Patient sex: M
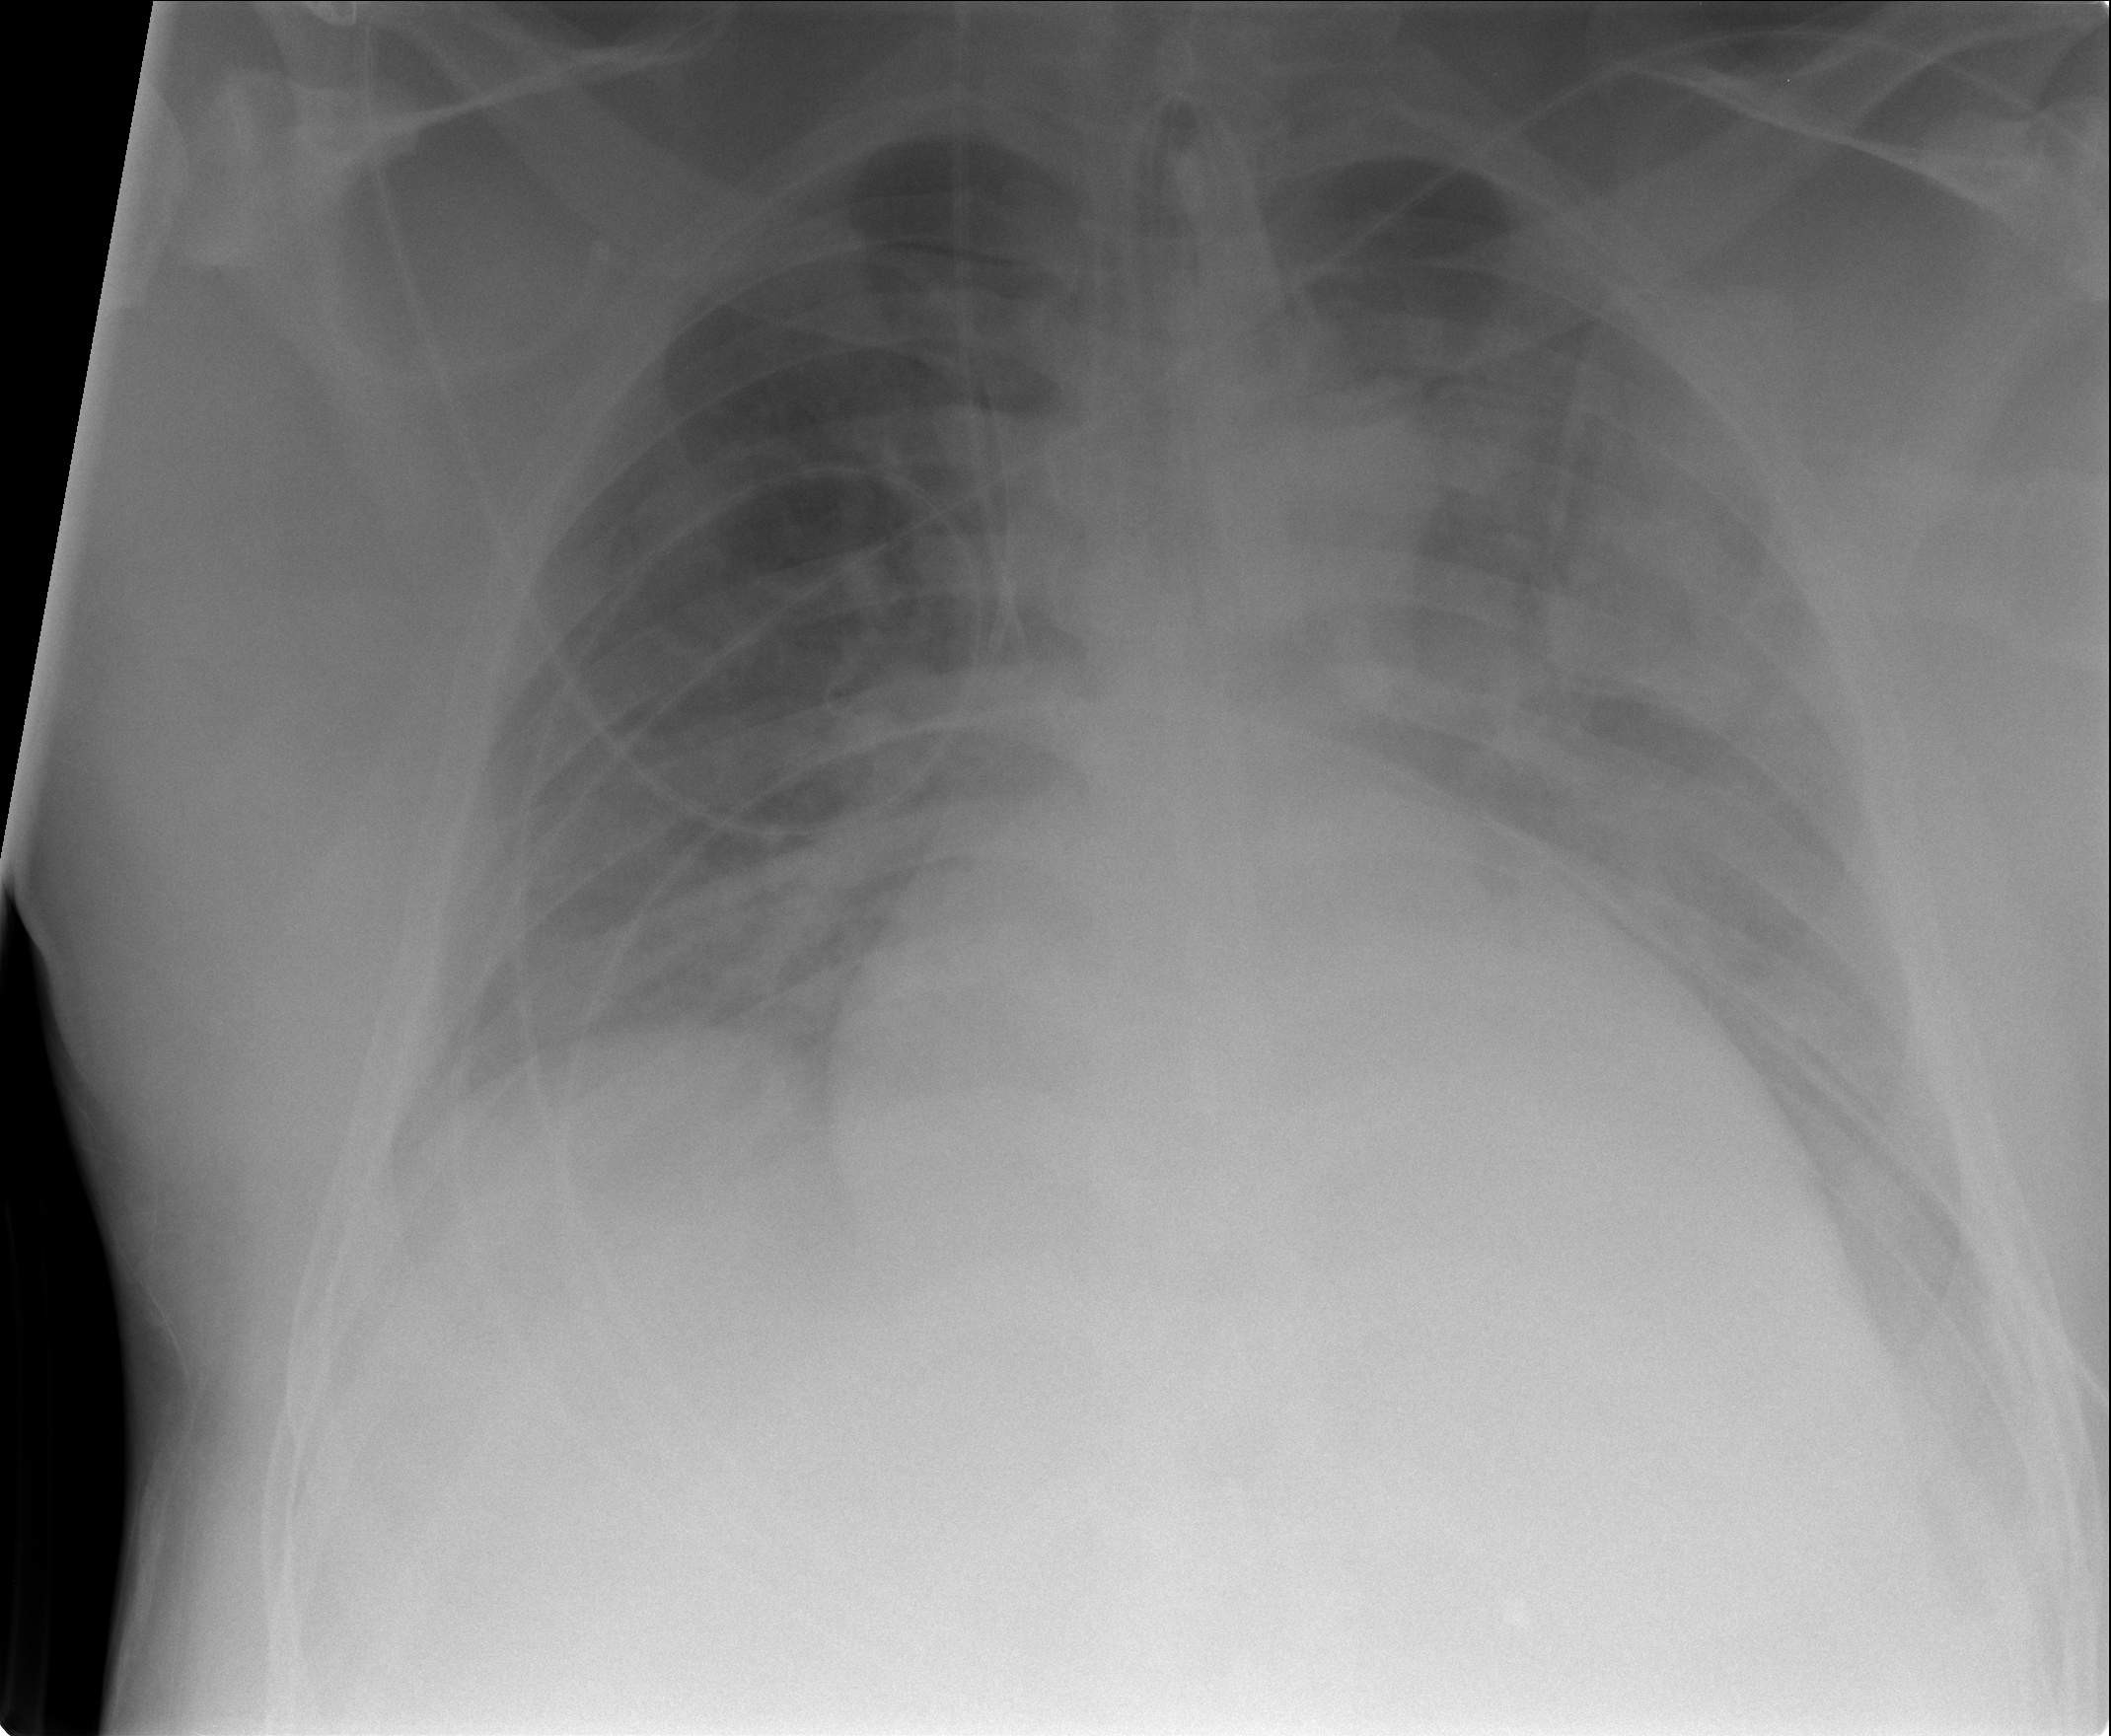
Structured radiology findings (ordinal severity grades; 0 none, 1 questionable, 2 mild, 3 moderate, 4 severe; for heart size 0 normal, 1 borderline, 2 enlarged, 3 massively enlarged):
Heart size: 2
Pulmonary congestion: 3
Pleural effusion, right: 0
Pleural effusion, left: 3
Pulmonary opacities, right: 3
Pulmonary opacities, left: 3
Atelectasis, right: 0
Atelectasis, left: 0